Aerial crown-view tile of a tropical tree (Barro Colorado Island, Panama), acquired 20250217:
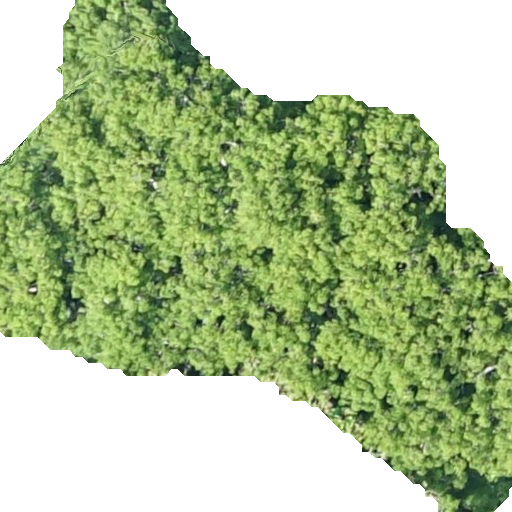
Species: Handroanthus guayacan
GBIF accepted scientific name: Handroanthus guayacan
Crown area: 263.16 m²